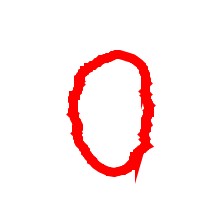
Shape: circle